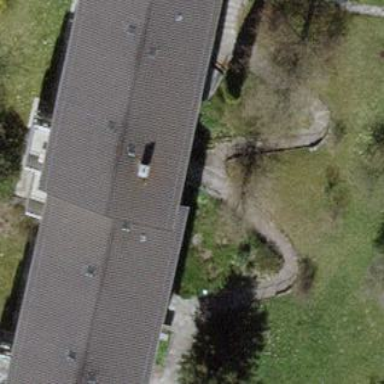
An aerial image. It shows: View of apartment building.